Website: home-depot
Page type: customer-info-address
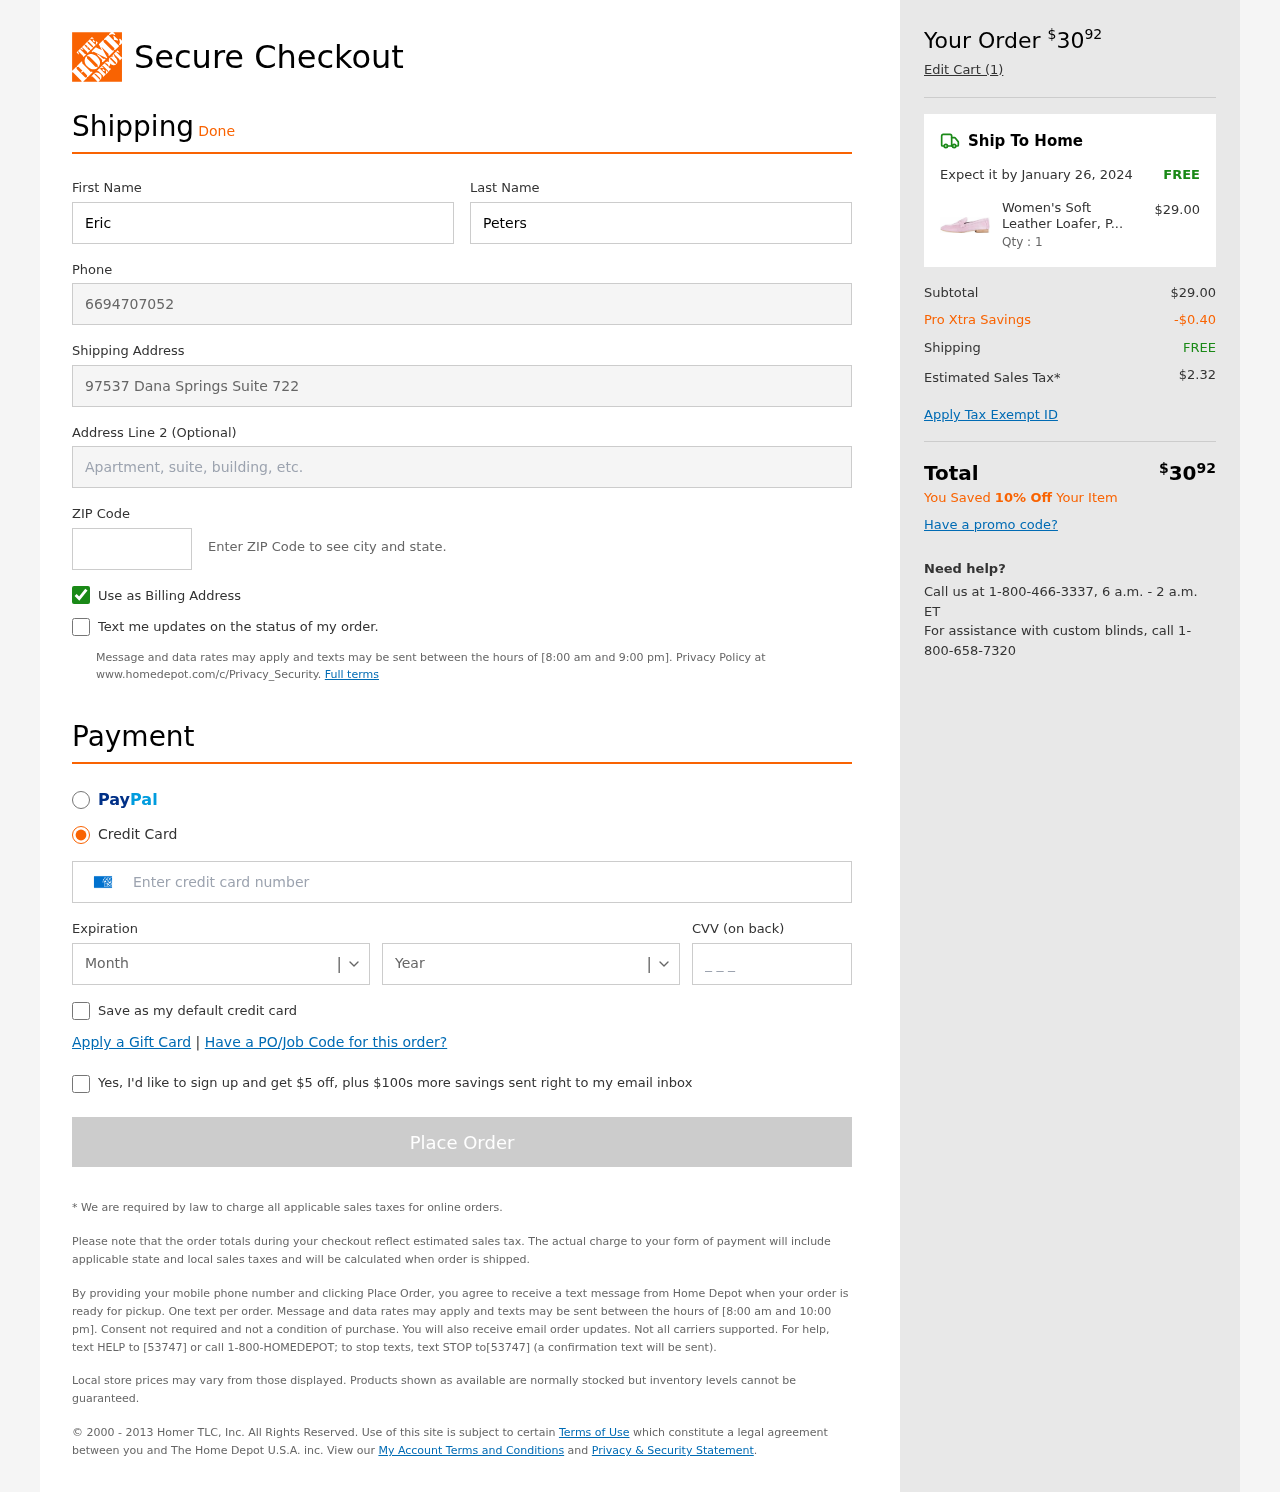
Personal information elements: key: PII_CARD_CVV
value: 2634
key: PII_CARD_EXPIRY_MONTH
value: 01
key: PII_CARD_EXPIRY_YEAR
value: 26
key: PII_CARD_NUMBER
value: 3798 2709 4278 800
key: PII_FIRSTNAME
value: Eric
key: PII_LASTNAME
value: Peters
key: PII_PHONE
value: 6694707052
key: PII_POSTCODE
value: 52414
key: PII_STREET
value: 97537 Dana Springs Suite 722
Product elements: key: PRODUCT1_NAME
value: Women's Soft Leather Loafer, Pink (Winsome Orchid), 8 UK
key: PRODUCT1_PRICE
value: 29
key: PRODUCT1_QUANTITY
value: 1
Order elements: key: ORDER_TOTAL
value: $3092
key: ORDER_NUM_ITEMS
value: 1
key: ORDER_DELIVERY_DATE
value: January 26, 2024
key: ORDER_SHIPPING_COST
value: FREE
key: ORDER_SUBTOTAL
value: $29.00
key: ORDER_DISCOUNT
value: -$0.40
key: ORDER_SHIPPING_COST2
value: FREE
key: ORDER_TAX
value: $2.32
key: ORDER_TOTAL2
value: $3092
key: ORDER_SAVINGS_MESSAGE
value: You Saved 10% Off Your Item